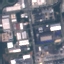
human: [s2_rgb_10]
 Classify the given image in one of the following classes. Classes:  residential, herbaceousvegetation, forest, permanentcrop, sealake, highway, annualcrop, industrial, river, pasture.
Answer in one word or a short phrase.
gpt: Industrial